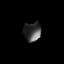
Tissue: lung
Cell type: Epithelial cells
Senescence score: 0.2
Nuclear area (px): 319
Mean DAPI intensity: 67.342